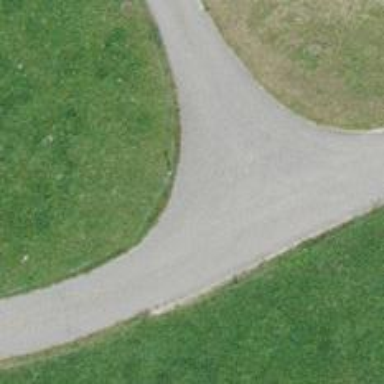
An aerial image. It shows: Well-maintained track road of grade 1.